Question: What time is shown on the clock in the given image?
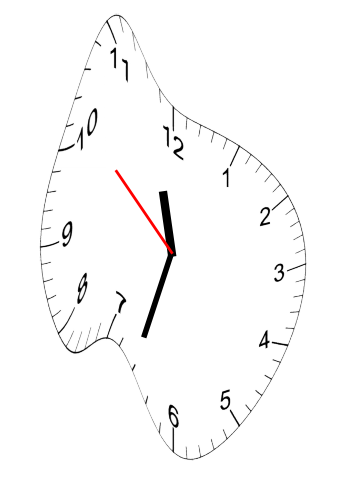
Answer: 11:32:52